Interaction volume radius: 10 \u00c5
Interaction volume height: 20 \u00c5
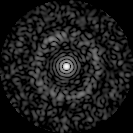
Disorder parameter: 0.8427